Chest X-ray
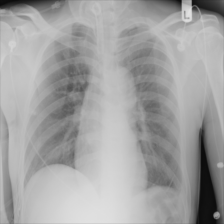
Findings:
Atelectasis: negative
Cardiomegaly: negative
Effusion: negative
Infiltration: negative
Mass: negative
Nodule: negative
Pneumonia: negative
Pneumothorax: negative
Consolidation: negative
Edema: negative
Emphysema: negative
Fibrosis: negative
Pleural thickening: negative
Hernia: negative